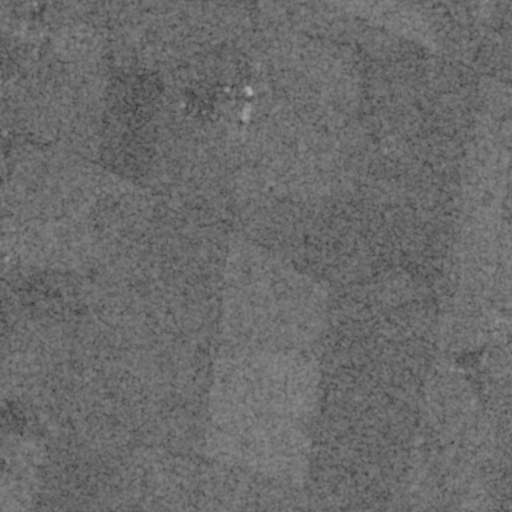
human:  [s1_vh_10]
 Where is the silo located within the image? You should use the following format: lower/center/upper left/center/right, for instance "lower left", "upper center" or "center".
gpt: The silo is located in the upper center of the image.
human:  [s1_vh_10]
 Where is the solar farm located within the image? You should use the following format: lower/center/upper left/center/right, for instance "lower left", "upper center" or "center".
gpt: The solar farm is located in the upper left of the image.
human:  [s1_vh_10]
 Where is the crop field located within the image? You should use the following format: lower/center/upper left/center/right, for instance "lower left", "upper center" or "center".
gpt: There is no crop field in the image.

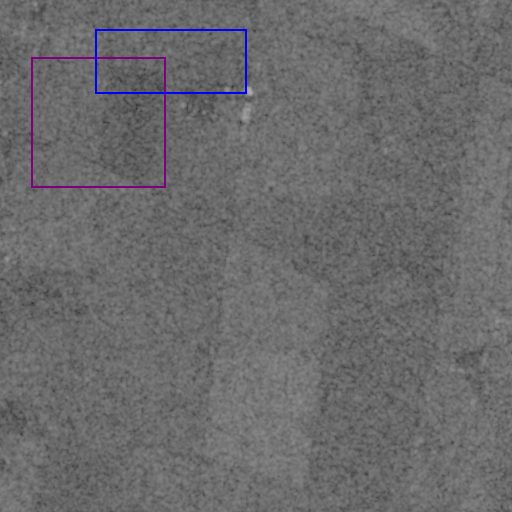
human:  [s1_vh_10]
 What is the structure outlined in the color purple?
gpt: The structure outlined in purple is a crop field.
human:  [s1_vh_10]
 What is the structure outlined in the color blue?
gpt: The structure outlined in blue is a solar farm.
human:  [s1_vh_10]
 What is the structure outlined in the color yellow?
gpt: There is no yellow outline.